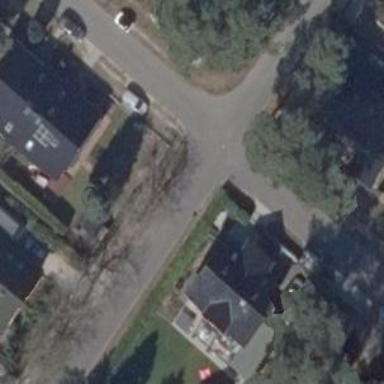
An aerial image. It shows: Residential road with asphalt surface.